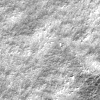
Atmospheric dust classification: not_dusty